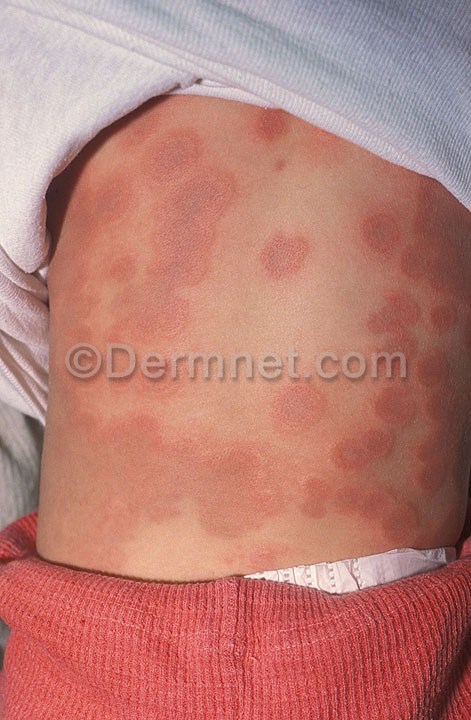
Disease: Urticaria Hives